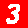
Digit: 3